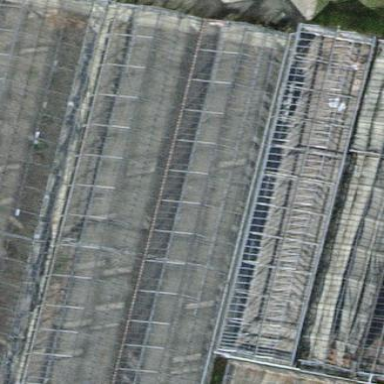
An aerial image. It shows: Greenhouse.